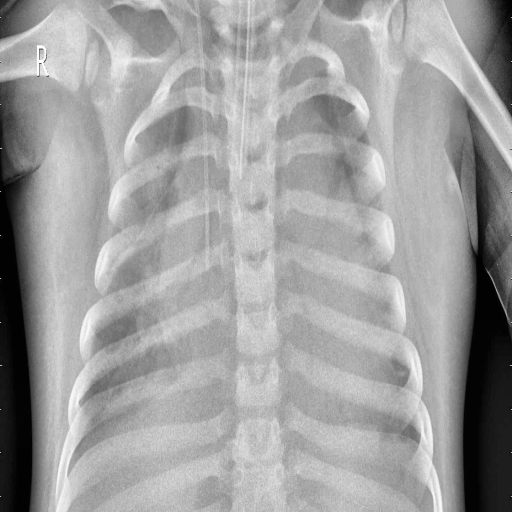
Finding: PNEUMONIA